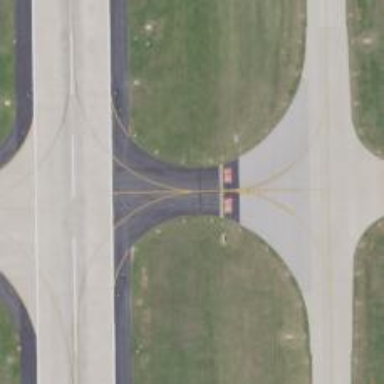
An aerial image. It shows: Image of taxiway at airport.